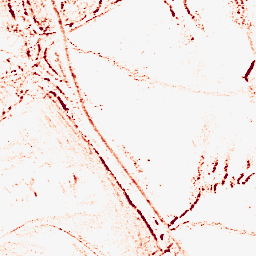
Category: morphological
Decomposition family: morphological_rect
Decomposition parameters: operation: opening
width: 5
height: 3
Upsampling method: cubic_mitchell
Upsampling parameters: scale: 4
Upsampling scale: 4